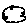
Label: cloud